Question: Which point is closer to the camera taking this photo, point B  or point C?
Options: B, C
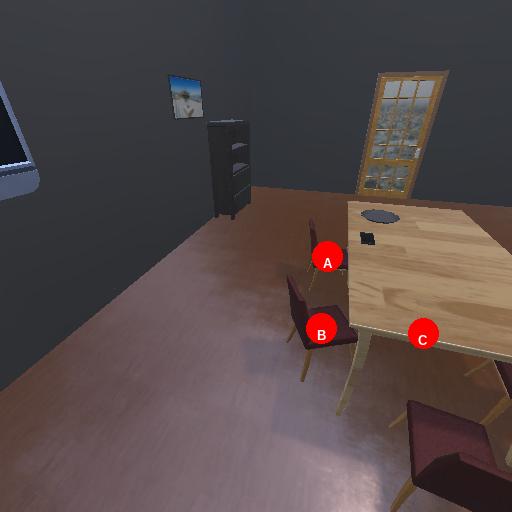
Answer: B